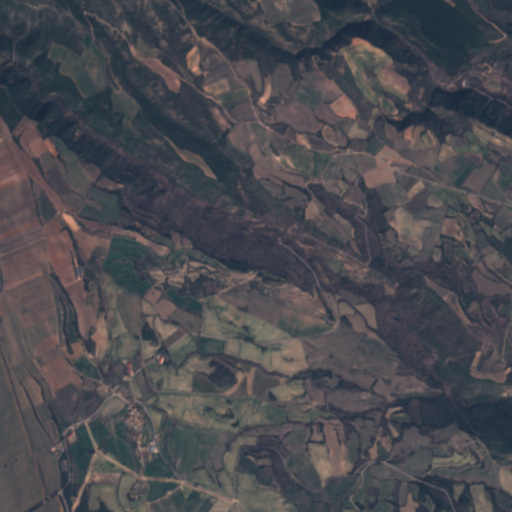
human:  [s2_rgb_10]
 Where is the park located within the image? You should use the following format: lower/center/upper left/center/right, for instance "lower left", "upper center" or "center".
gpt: The park is located in the lower left of the image.
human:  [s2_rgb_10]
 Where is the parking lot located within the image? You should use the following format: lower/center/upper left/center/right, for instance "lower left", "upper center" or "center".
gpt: The parking lot is located in the upper right of the image.
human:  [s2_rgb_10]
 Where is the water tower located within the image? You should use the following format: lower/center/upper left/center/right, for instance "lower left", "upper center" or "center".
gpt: The water tower is located in the lower left of the image.
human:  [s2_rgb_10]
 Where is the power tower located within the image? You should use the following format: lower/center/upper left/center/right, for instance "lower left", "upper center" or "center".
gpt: There is no power tower in the image.